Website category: book
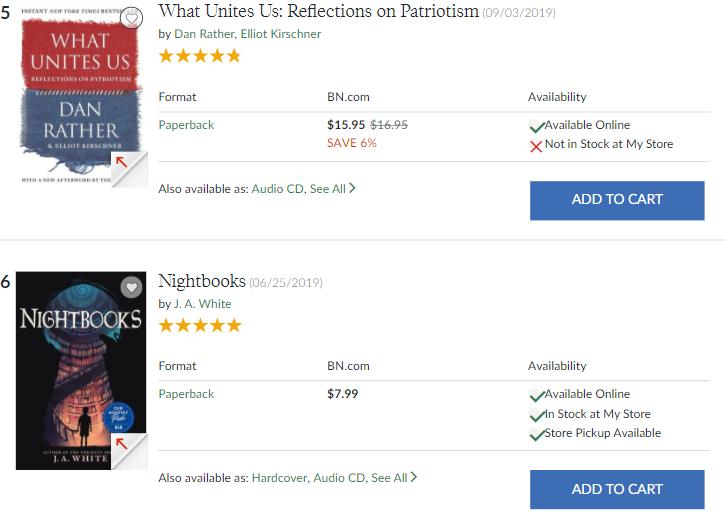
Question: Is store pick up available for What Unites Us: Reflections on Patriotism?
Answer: no

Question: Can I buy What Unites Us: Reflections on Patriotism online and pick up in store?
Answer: no

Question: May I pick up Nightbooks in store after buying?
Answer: yes

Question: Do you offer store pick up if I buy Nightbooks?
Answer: yes

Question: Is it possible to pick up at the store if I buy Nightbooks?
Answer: yes

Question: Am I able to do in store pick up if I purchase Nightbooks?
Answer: yes

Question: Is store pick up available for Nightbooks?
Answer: yes

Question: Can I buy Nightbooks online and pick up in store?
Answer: yes